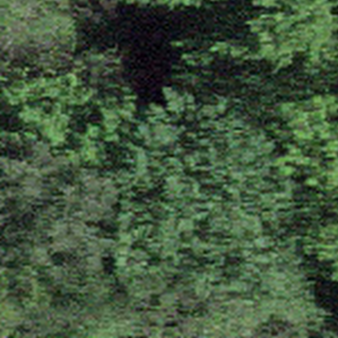
Label: other